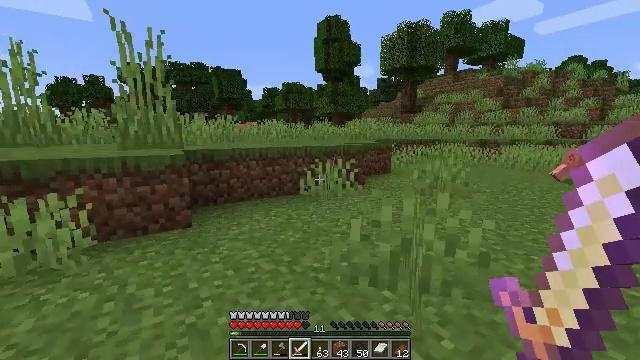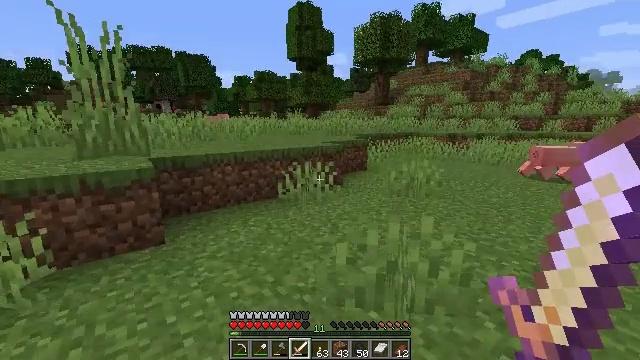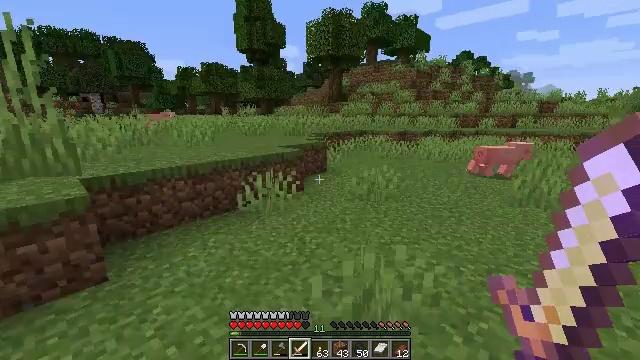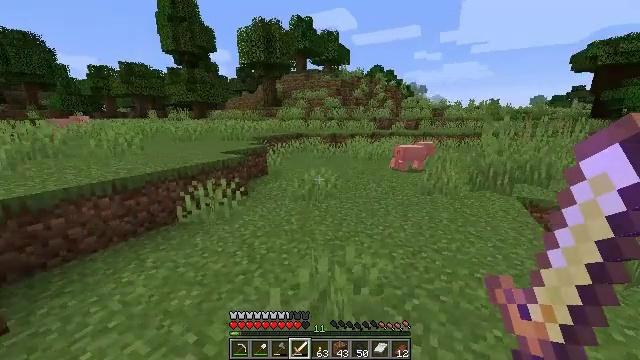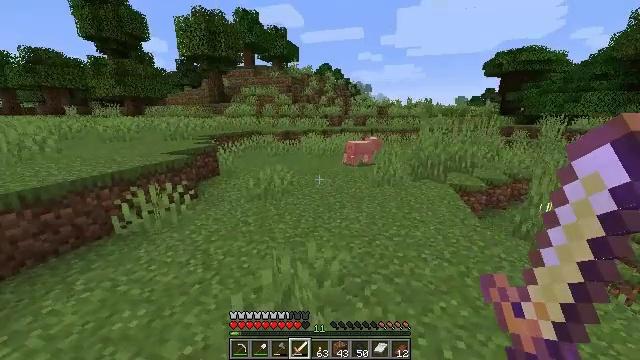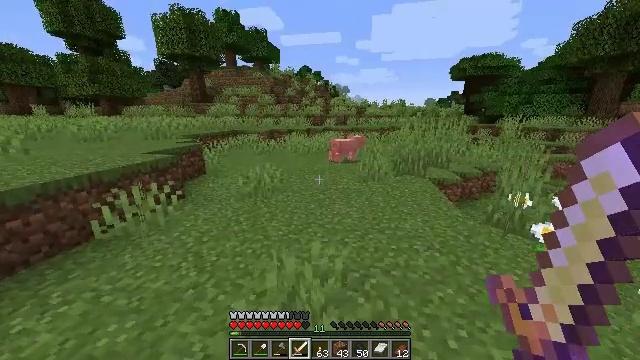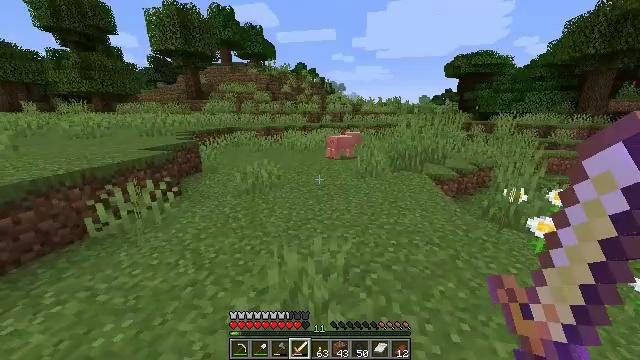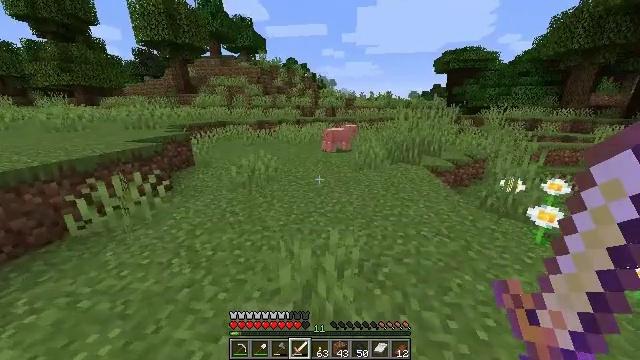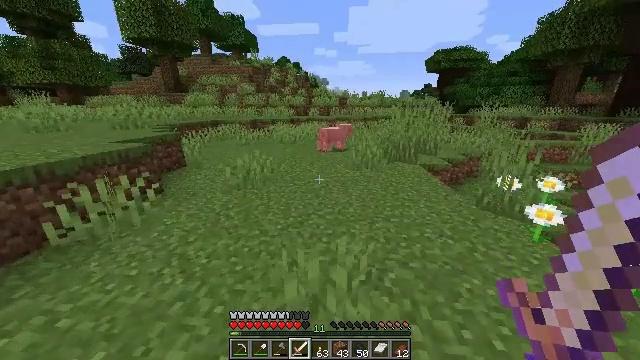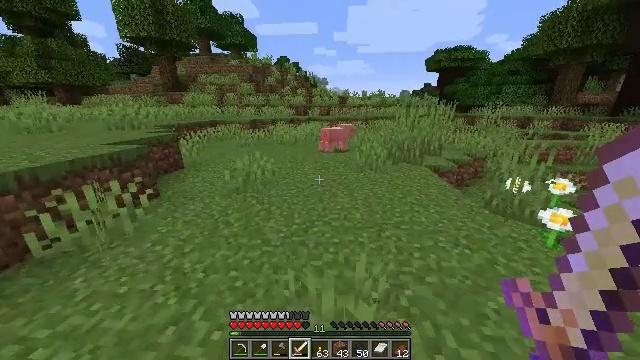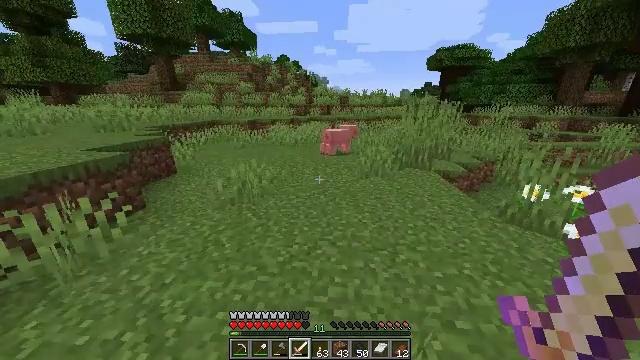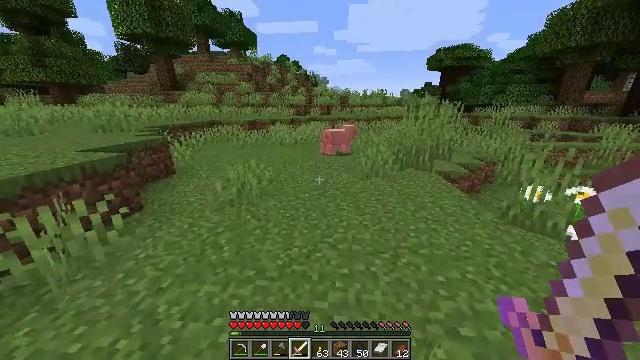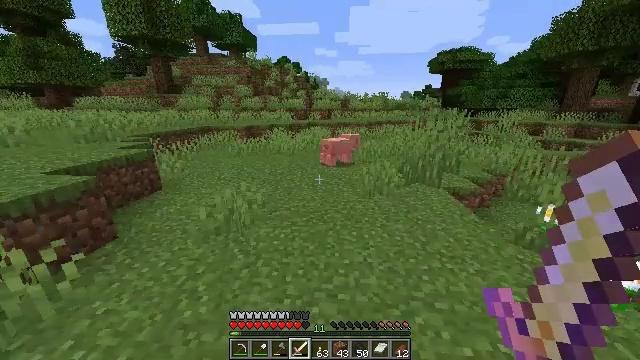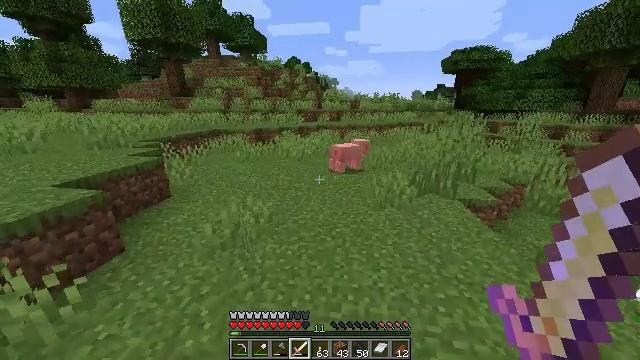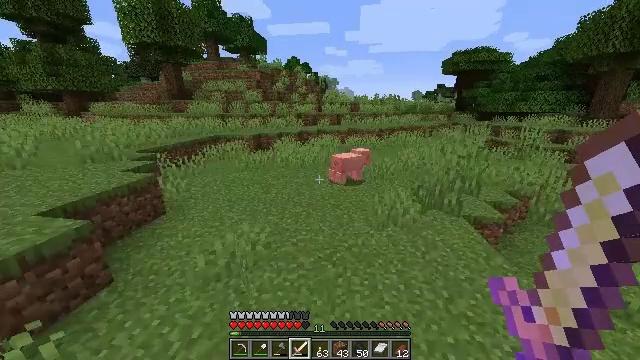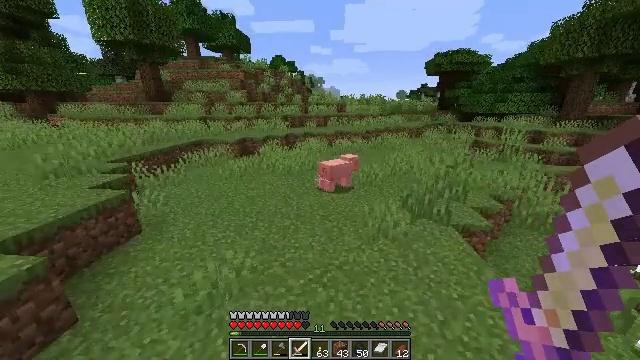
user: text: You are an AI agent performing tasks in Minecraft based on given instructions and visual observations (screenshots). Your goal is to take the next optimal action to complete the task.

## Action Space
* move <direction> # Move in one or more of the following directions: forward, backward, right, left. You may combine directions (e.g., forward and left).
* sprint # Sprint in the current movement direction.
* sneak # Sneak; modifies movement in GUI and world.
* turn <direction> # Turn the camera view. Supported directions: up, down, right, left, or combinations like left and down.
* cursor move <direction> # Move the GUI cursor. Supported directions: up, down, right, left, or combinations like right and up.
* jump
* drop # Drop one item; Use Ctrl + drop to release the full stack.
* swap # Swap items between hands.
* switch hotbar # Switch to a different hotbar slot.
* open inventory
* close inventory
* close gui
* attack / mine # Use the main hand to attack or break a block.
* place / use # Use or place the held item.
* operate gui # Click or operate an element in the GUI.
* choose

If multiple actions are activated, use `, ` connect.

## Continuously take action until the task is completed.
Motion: motion action
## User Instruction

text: Clear the ground by mining grass.
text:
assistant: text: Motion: move forward, sprint, turn right and down, jump
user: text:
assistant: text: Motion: move forward, sprint, turn right and down, jump
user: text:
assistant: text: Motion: move forward, sprint, turn right
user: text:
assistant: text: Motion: move forward, sprint, turn right
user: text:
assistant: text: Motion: move forward, sprint, turn right
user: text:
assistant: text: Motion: move forward, sprint, turn right
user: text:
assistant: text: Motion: move forward, sprint, turn right and down
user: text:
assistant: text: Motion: move forward, sprint, turn right
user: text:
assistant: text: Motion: move forward, sprint
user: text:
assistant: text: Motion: move forward, sprint
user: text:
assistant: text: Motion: move forward, sprint
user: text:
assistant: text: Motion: move forward, sprint, jump
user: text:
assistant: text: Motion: move forward, sprint, turn left, jump
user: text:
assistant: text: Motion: move forward, sprint, jump
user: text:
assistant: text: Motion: move forward, sprint, turn right, jump
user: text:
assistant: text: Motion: move forward, sprint, turn right, jump
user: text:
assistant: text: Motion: move forward, sprint, jump
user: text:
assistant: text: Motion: move forward, sprint
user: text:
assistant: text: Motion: move forward, sprint
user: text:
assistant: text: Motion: move forward, sprint
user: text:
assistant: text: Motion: move forward, sprint
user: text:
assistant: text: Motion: move forward, sprint, turn right
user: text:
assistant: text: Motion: move forward, sprint, turn right
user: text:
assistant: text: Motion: move forward, sprint, turn right
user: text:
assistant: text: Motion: move forward, sprint
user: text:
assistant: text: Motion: move forward, sprint
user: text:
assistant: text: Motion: move forward
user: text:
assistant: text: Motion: move forward
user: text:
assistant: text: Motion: move forward, turn down
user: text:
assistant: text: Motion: move forward, turn down